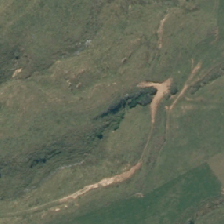
Land cover: grose_broom